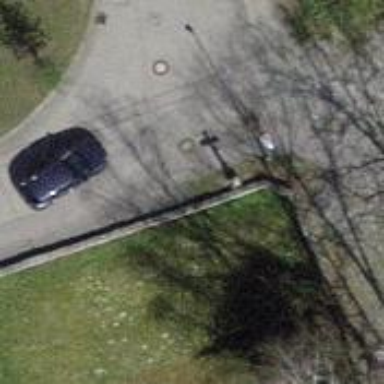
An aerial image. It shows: Wayside cross with historic significance.